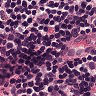
Metastatic tissue present: no